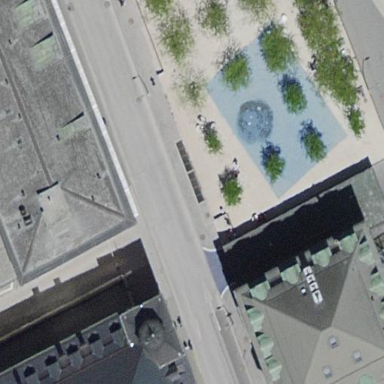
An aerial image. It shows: Fountain.